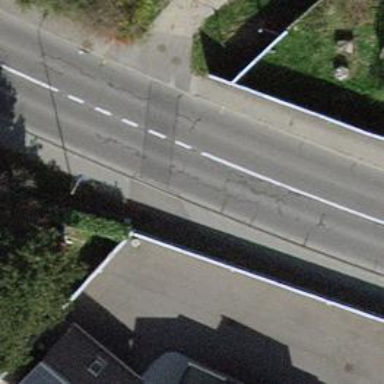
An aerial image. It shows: Secondary road with asphalt surface and sidewalks on both sides.